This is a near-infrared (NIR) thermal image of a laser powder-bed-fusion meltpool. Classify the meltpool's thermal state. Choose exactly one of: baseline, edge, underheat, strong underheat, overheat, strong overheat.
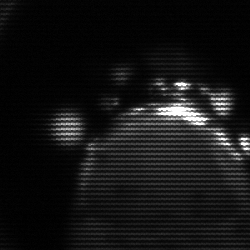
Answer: baseline